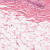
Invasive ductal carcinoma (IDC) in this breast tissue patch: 0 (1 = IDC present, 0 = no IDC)